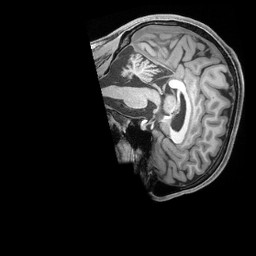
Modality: T1w
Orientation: sagittal
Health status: healthy
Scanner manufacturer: siemens
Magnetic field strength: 3 T
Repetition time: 2.4 s
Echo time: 0.00201 s